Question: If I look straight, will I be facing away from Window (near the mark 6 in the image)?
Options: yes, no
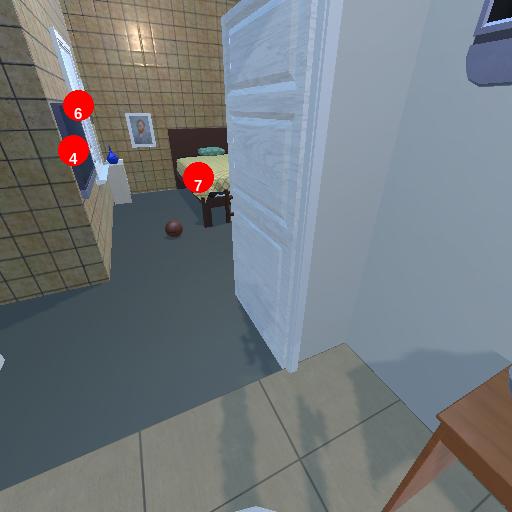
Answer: yes